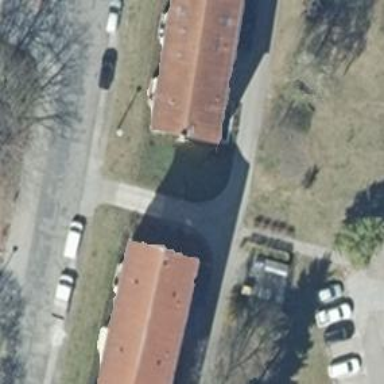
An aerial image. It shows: Living street.